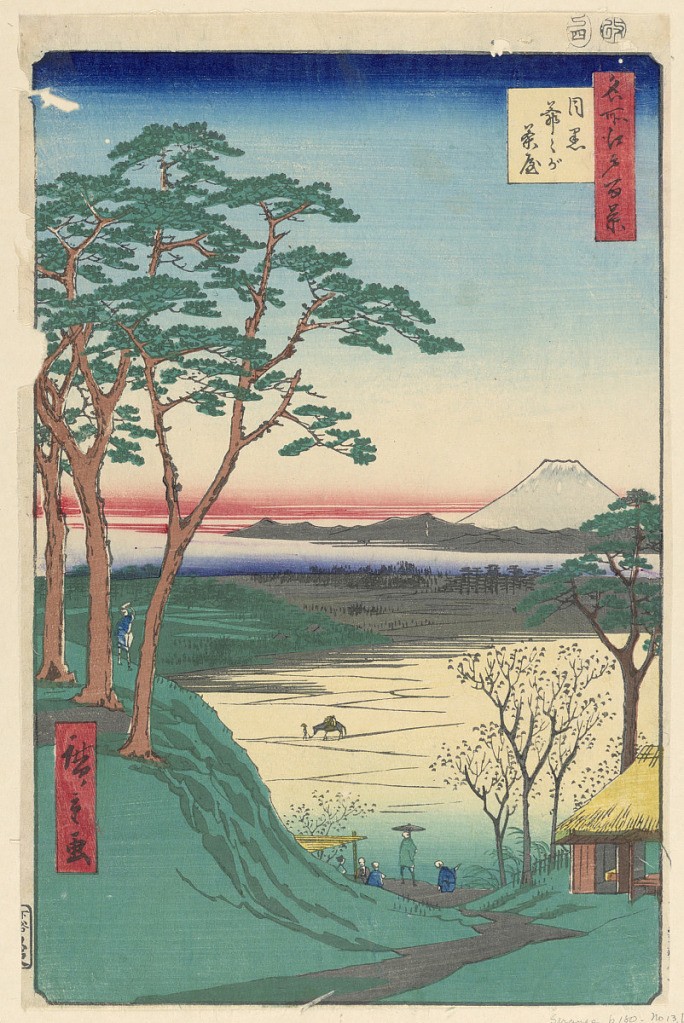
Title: Jijigachaya Teahouse in Meguro from the Series 100 Views of Edo
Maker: Ando Hiroshige, Japanese, 1797–1858
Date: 1797-1858
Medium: Woodblock print in colored ink on paper
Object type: Print
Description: Here below, tall trees are a few middle-class men, resting as the end of the day approaches. Their focus is upon the lone man, guiding an aging horse along the winding path. Perch on the hill, on the left side, is another on-looker who is facing the direction of Mount Fuji. Forming a complete triangular composition is a building with a straw top structure. This unassuming landscape allows the eye to wander at one's leisure.